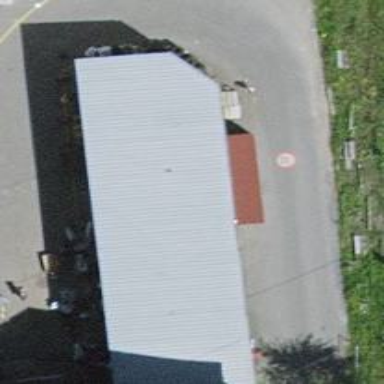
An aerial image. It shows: Recycling center that accepts green waste and scrap metal.